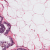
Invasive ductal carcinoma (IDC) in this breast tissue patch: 0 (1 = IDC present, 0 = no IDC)